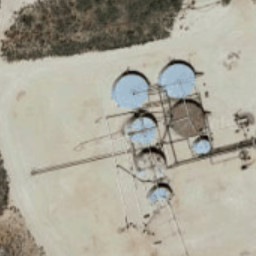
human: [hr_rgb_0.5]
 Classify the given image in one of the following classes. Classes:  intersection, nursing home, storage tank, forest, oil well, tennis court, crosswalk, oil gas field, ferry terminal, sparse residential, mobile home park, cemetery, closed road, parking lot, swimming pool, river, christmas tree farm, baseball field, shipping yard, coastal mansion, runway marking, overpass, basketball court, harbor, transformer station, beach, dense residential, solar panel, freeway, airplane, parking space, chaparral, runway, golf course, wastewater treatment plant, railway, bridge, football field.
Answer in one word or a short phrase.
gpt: storage tank